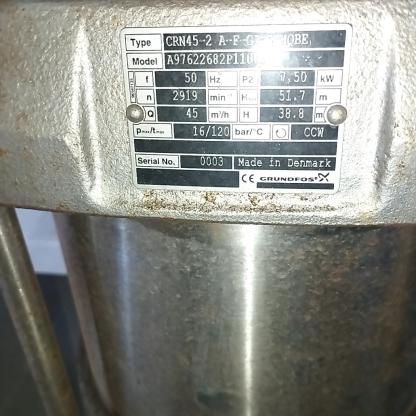
Klasa: tabliczka-znamionowa